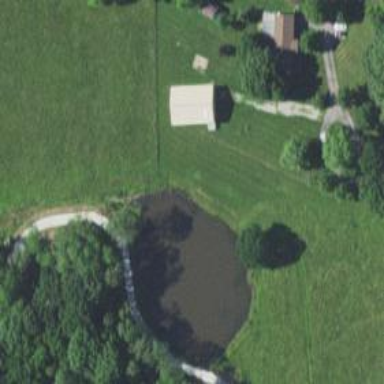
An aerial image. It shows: Pond surrounded by natural water.